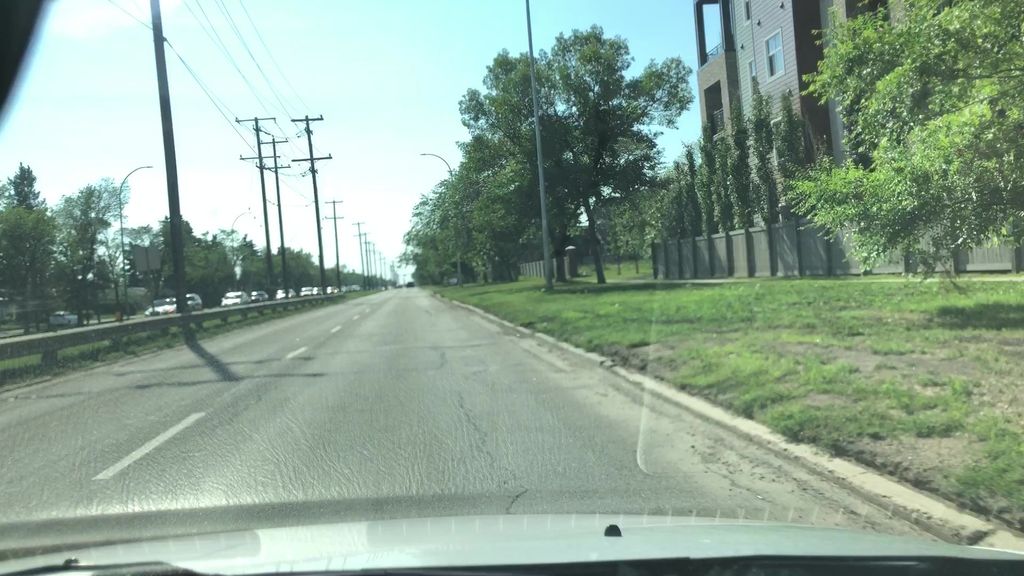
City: edmonton